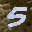
Label: 5